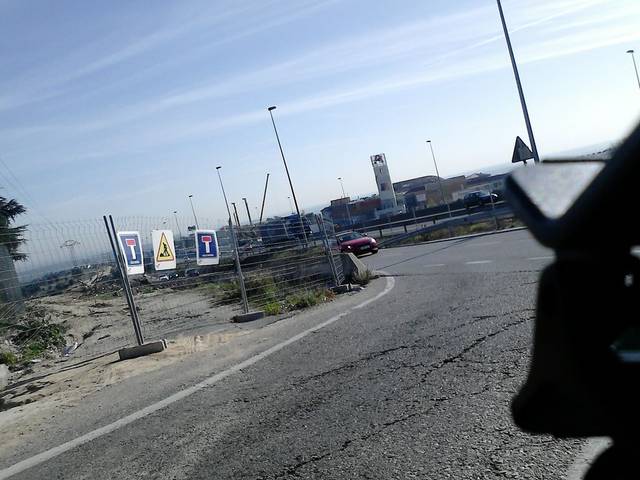
Region: Spain
Coordinates: 40.572, -3.923